Field crop: maize
Growth stage: 2
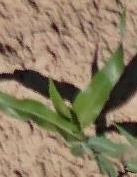
Species: maize